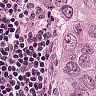
Metastatic tissue present: yes